Here is the continuous-wavelet rendering of a rotor kit's vibration signal. Determine the machine's mechanical condition. Answer with exactly one of: normal, misalignment, unbalance, looseness.
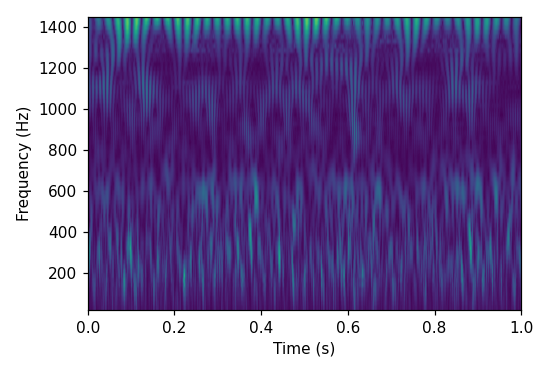
Answer: unbalance